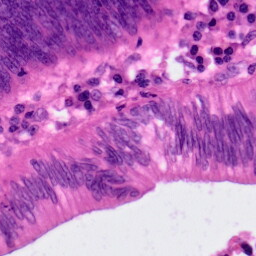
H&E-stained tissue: Colon